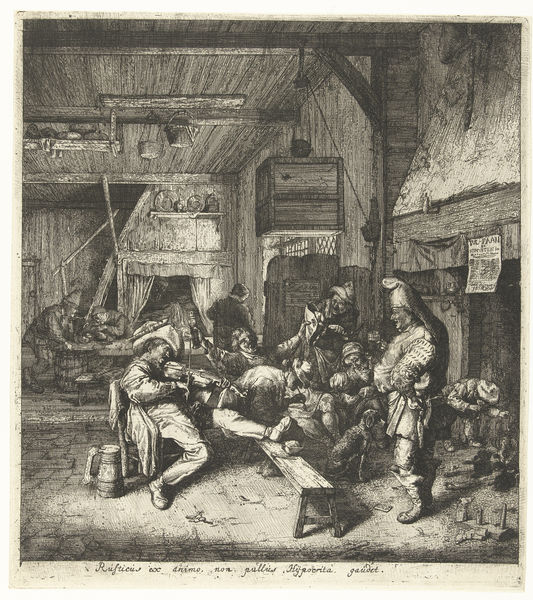
Titel: Vioolspeler in de herberg
Künstler: Cornelis Dusart
Standort: Amsterdam
Institution: Rijksmuseum
Schlagwörter: menschen, männer, hund, teller, kamin, krug, pause, bank, musikinstrument, stube, bierkrug, holzdecke, geige, violine, gasthaus, stiege, fiddel